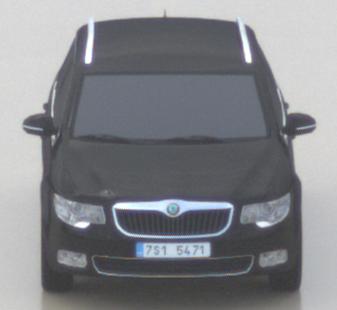
Make: Skoda
Model: Superb Combi 1.4 TSI
Detailed model: Superb (II) Combi
Model produced from: 2010/01
Model produced until: 2011/10
Doors: 5
Color: black
Road condition: wet road
Daytime: midday
Contrast: low contrast